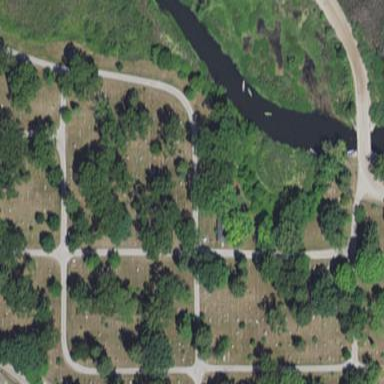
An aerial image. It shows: Cemetery.